Question: I've just started using the console in Chrome Developer Tools (pretty new to Javascript in general). I noticed that when I consecutively log the same variable twice (an object in this case), that the log stacks this and places a little number icon next to it. I click on this thinking that I'll be able to see the object twice (as it's been updated twice), however nothing happens.

As you can see there's a little "2" in a blue circle next to the 'Object' drop-down. The first log would've had 'Object.num' at 3, and the second at 4, however all I can see is the second.
Any answers as to how to see both logs would be appreciated.
:).
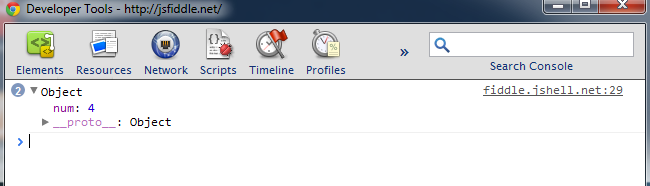
Answer: This custom 'log' function will log a "snapshot" of the object, so in your example you'll see the updated "num" property of your object reflected in every call to 'log'.
It sort of cheats by manually logging each property of the object into a "console group." But, it ends up looking pretty close to the normal 'console.log' output (without the weird behavior you point out in your question).
Also, it probably only works in Chrome.
'''
function log(obj) {
console.groupCollapsed(({}).toString.call(obj).split(' ')[1].split(']')[0]);
for (var k in obj) obj.hasOwnProperty(k) && console.log(k + ': ', obj[k]);
console.log('__proto__: ', obj.__proto__);
console.groupEnd();
}
'''
Try it out <URL>.
---
Excellent question, by the way. I just learned a lot about the console I didn't know before. :)